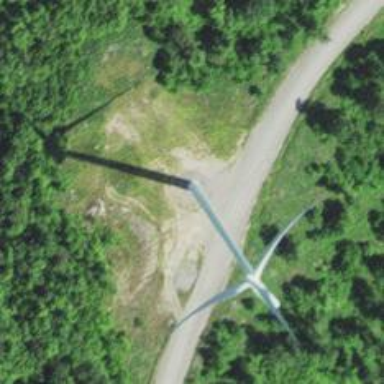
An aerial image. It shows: Wind generator using wind turbines of horizontal axis.